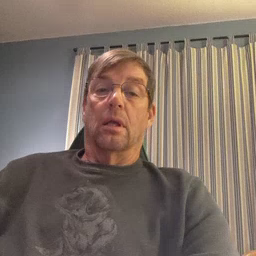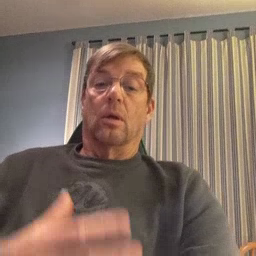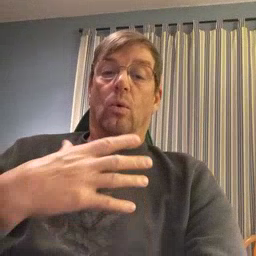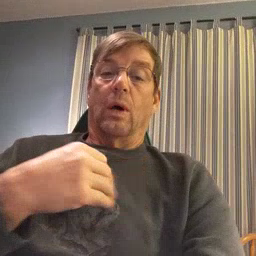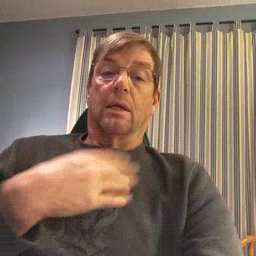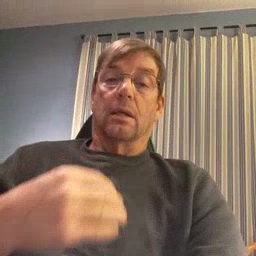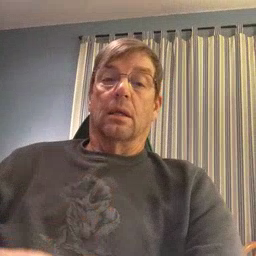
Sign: white